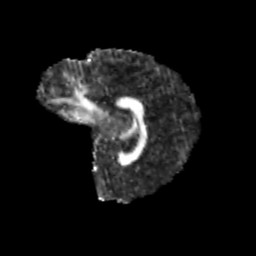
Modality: FA
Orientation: sagittal
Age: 14
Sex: female
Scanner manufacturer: siemens
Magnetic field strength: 3 T
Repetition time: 3.8 s
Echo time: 0.07 s